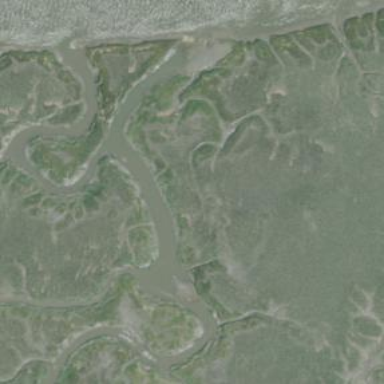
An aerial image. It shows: Saltmarsh wetland.